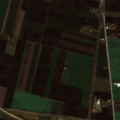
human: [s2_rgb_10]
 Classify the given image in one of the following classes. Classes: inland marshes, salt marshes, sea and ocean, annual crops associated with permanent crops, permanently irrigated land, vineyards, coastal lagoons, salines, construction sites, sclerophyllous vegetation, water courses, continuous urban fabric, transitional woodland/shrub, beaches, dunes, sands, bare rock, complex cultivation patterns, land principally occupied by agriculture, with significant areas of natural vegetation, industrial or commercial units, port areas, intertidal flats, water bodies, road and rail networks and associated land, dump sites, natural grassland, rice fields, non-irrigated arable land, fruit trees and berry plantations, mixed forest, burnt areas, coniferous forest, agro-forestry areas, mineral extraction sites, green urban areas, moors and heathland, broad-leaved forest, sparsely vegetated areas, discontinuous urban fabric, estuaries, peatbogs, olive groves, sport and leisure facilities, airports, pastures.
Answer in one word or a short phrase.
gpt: non-irrigated arable land